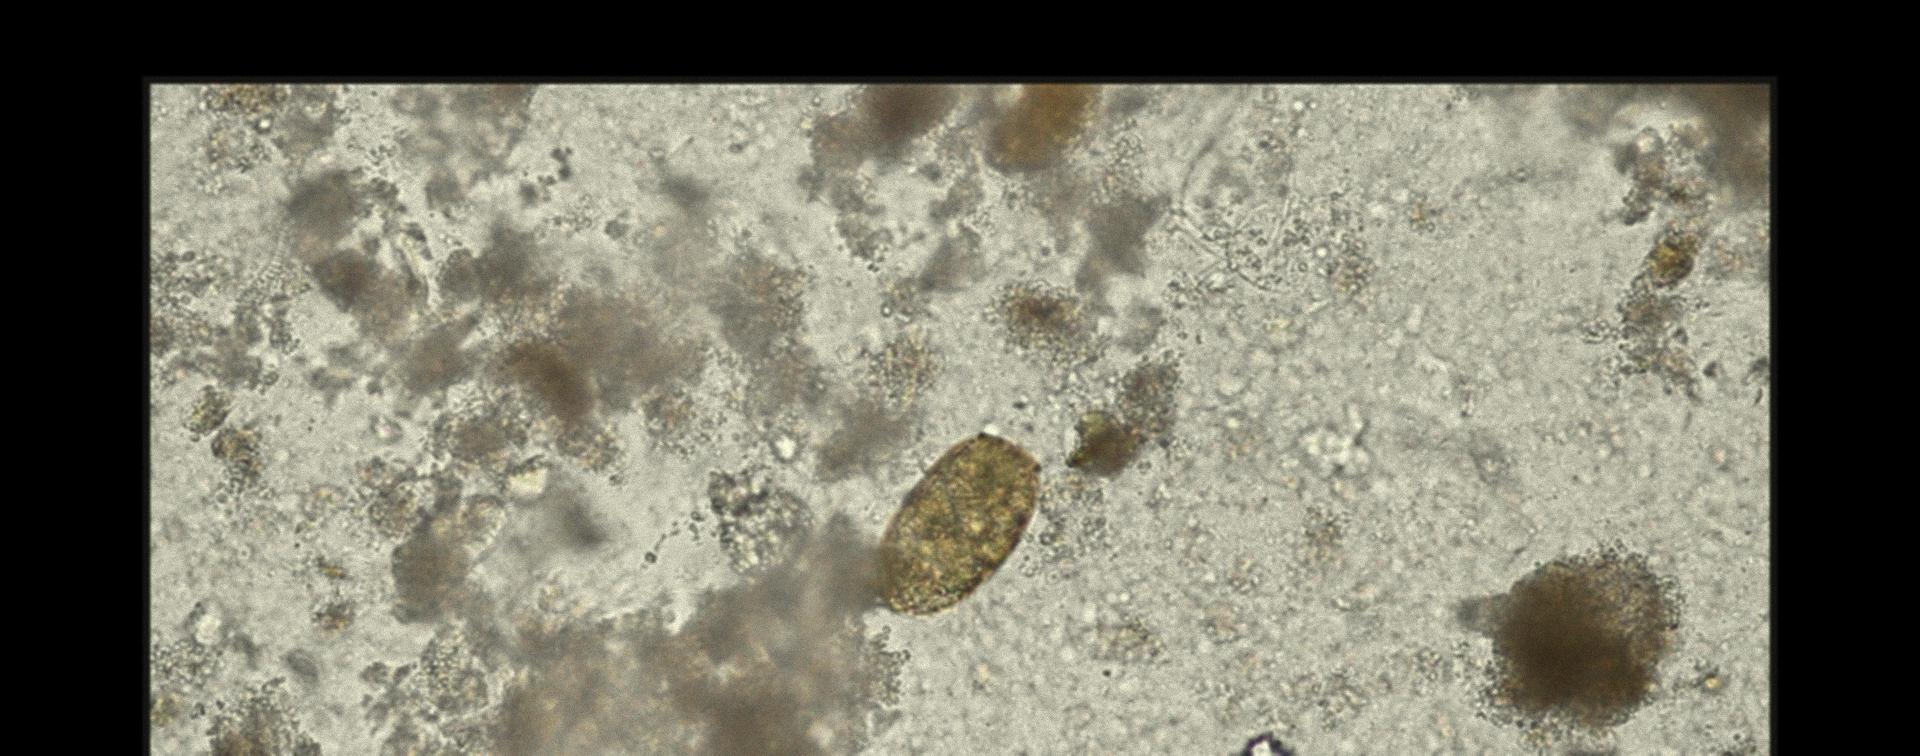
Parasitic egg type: Paragonimus spp